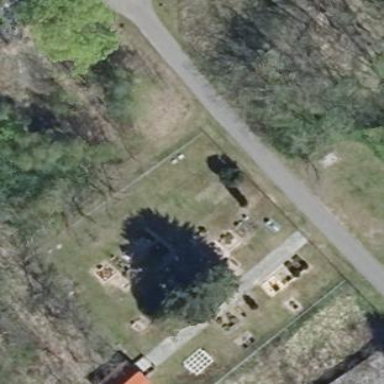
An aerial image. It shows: Cemetery.